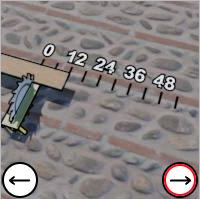
Task: length
Answer: 12
First scale value: 12.0